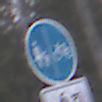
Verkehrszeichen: GetrennterRadUndGehwegRadwegRechts
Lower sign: EinspurigeFahrzeugeFrei2
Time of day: Midday
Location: Outdoor (Nature)
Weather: Overcast
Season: Autumn
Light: Natural